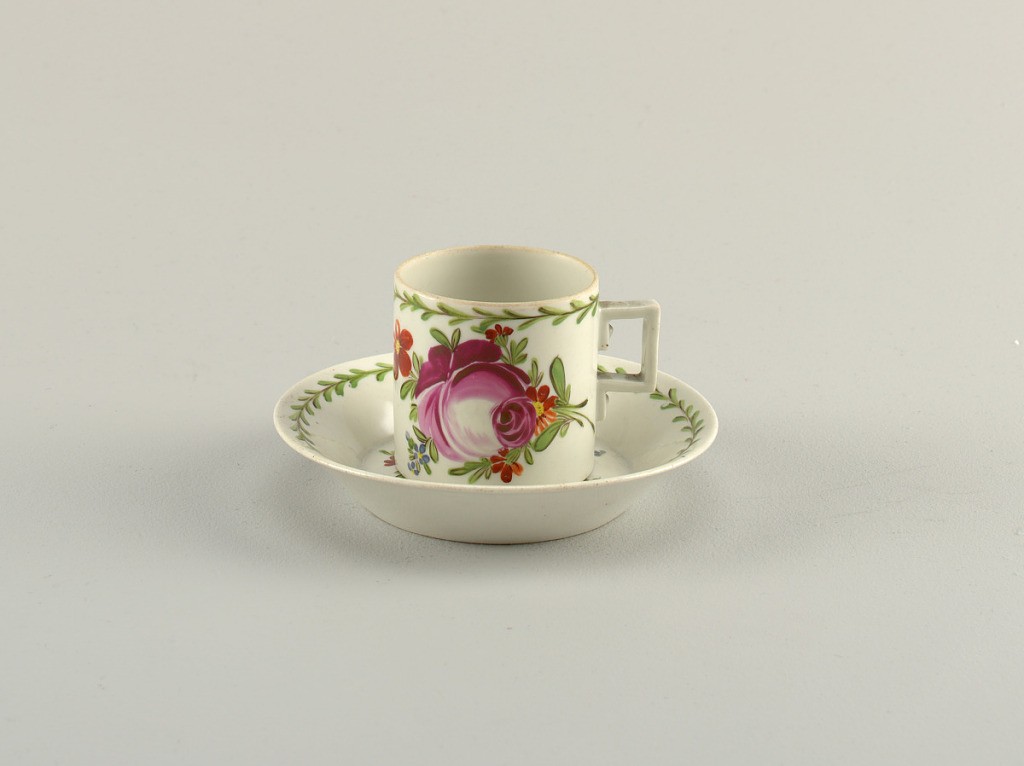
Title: Cup and Saucer
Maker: Wallendorf Porcelain Manufactory, German, established 1764
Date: ca. 1800
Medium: hard paste porcelain, vitreous enamel
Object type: cup and saucer
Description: Cylindrical cup; rectangular strap handle, with simulated screw heads. Saucer flat with flaring sides.